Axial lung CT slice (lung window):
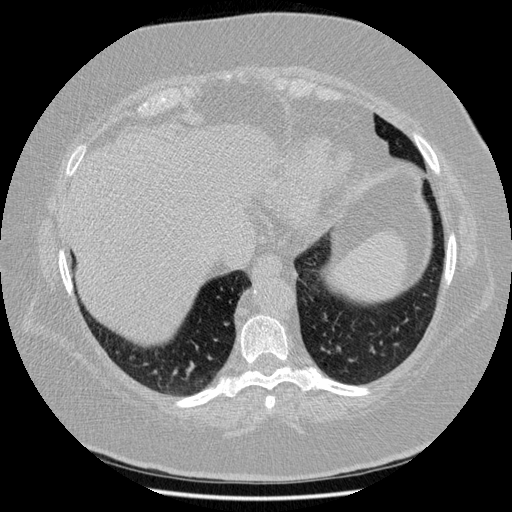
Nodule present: no